Question: I have created this trigger to update the amount of the Invoices. This is the payment table that holds the trigger.
'''
CREATE TABLE 'ci_payments' (
'payment_id' bigint(10) NOT NULL AUTO_INCREMENT,
'customer_id' bigint(10) NOT NULL,
'payment_method' varchar(15) NOT NULL,
'receipt_number' varchar(50) NOT NULL,
'cheque_number' varchar(50) NOT NULL,
'amount' decimal(18,2) NOT NULL,
'payment_on' datetime NOT NULL,
'payment_note' mediumtext NOT NULL,
'current_date' timestamp NOT NULL DEFAULT CURRENT_TIMESTAMP,
PRIMARY KEY ('payment_id'), KEY 'invoice_id' ('customer_id')
) ENGINE=MyISAM AUTO_INCREMENT=3 DEFAULT CHARSET=utf8
'''
This is the Inovice Table and Data:

For example take the 'Customer ID: 8' who has two invoices that has paid_amount '0.00' ;
I am trying to update the amount of Invoice through trigger on payment table.
Let say Customer paid '400.00' so i want to update first invoice as 'paid' and second as 'partial' with the 'paid_amount';
This is the trigger i have created
'''
DELIMITER $$
CREATE TRIGGER uni_payment_updater AFTER INSERT ON ci_payments FOR EACH ROW BEGIN
DECLARE done INT DEFAULT FALSE;
DECLARE amt_diff, t_amount DECIMAL(9,2);
DECLARE inv_id INTEGER;
DECLARE cur CURSOR FOR select total_amount, invoice_id from ci_invoices where customer_id = new.customer_id and (status = "unpaid" or status = "partial") order by invoice_id asc;
DECLARE CONTINUE HANDLER FOR NOT FOUND SET done = TRUE;
SET @uni_paid_amount := NEW.amount;
OPEN cur;
ins_loop: LOOP
FETCH cur INTO t_amount, inv_id;
IF done THEN
LEAVE ins_loop;
END IF;
SET amt_diff = NEW.amount - t_total;
IF amt_diff > 0.00 THEN
UPDATE ci_invoices set paid_amount = amt_diff where invoice_id = inv_id;
END IF;
END LOOP;
CLOSE cur;
END;
$$
DELIMITER ;
'''
But i am getting this error
'Unknown column 'uni_paid_amount' in 'field list''
Anyone please help to correct where and what i am doing wrong?
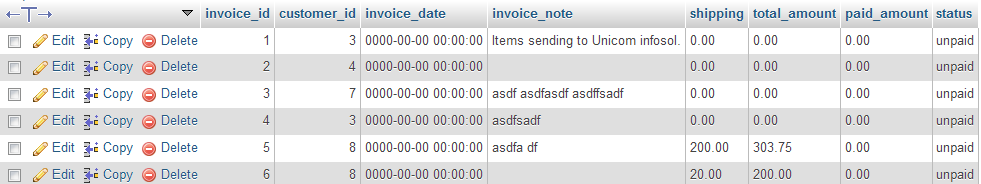
Answer: Fixed query:
'''
set @paid = 200;
update invoice i
set
i.paid_amount = if(@paid <= total_amount, @paid, total_amount),
i.status = case when paid_amount = 0 then 'unpaid' when total_amount = paid_amount then 'paid' when paid_amount > 0 and paid_amount < total_amount then 'partial' else 'wtf' end,
i.id = if(@paid := if(@paid <= total_amount, 0, @paid - total_amount), i.id, i.id)
where i.customer_id = 16
order by id /*or whatever columns determines the order of the invoices*/
;
'''
Tried it with following and it works now:
'''
mysql> drop table if exists invoice;
Query OK, 0 rows affected (0.00 sec)
mysql> create table invoice (
-> id int auto_increment primary key,
-> customer_id int,
-> total_amount decimal(10,2),
-> paid_amount decimal(10,2) default 0,
-> status varchar(50) default 'unpaid'
-> );
Query OK, 0 rows affected (0.06 sec)
mysql>
mysql> insert into invoice (customer_id, total_amount) values
-> (3, 0),
-> (8, 303.75),
-> (8, 200.00),
-> (16, 303.75),
-> (16, 200.00);
Query OK, 5 rows affected (0.00 sec)
Records: 5 Duplicates: 0 Warnings: 0
mysql>
mysql> select * from invoice;
+----+-------------+--------------+-------------+--------+
| id | customer_id | total_amount | paid_amount | status |
+----+-------------+--------------+-------------+--------+
| 1 | 3 | 0.00 | 0.00 | unpaid |
| 2 | 8 | 303.75 | 0.00 | unpaid |
| 3 | 8 | 200.00 | 0.00 | unpaid |
| 4 | 16 | 303.75 | 0.00 | unpaid |
| 5 | 16 | 200.00 | 0.00 | unpaid |
+----+-------------+--------------+-------------+--------+
5 rows in set (0.01 sec)
mysql>
mysql>
mysql> set @paid = 400;
Query OK, 0 rows affected (0.00 sec)
mysql> update invoice i
-> set
-> i.paid_amount = if(@paid <= total_amount, @paid, total_amount),
-> i.status = case when paid_amount = 0 then 'unpaid' when total_amount = paid_amount then 'paid' when paid_amount > 0 and paid_amount < total_amount then 'partial' else 'wtf' end,
-> i.id = if(@paid := if(@paid <= total_amount, 0, @paid - total_amount), i.id, i.id)
-> where i.customer_id = 8
-> order by id /*or whatever columns determines the order of the invoices*/
-> ;
Query OK, 2 rows affected (0.00 sec)
Rows matched: 2 Changed: 2 Warnings: 0
mysql>
mysql> select * from invoice;
+----+-------------+--------------+-------------+---------+
| id | customer_id | total_amount | paid_amount | status |
+----+-------------+--------------+-------------+---------+
| 1 | 3 | 0.00 | 0.00 | unpaid |
| 2 | 8 | 303.75 | 303.75 | paid |
| 3 | 8 | 200.00 | 96.25 | partial |
| 4 | 16 | 303.75 | 0.00 | unpaid |
| 5 | 16 | 200.00 | 0.00 | unpaid |
+----+-------------+--------------+-------------+---------+
5 rows in set (0.00 sec)
mysql>
mysql> set @paid = 200;
Query OK, 0 rows affected (0.00 sec)
mysql> update invoice i
-> set
-> i.paid_amount = if(@paid <= total_amount, @paid, total_amount),
-> i.status = case when paid_amount = 0 then 'unpaid' when total_amount = paid_amount then 'paid' when paid_amount > 0 and paid_amount < total_amount then 'partial' else 'wtf' end,
-> i.id = if(@paid := if(@paid <= total_amount, 0, @paid - total_amount), i.id, i.id)
-> where i.customer_id = 16
-> order by id /*or whatever columns determines the order of the invoices*/
-> ;
Query OK, 1 row affected (0.00 sec)
Rows matched: 2 Changed: 1 Warnings: 0
mysql>
mysql> select * from invoice;
+----+-------------+--------------+-------------+---------+
| id | customer_id | total_amount | paid_amount | status |
+----+-------------+--------------+-------------+---------+
| 1 | 3 | 0.00 | 0.00 | unpaid |
| 2 | 8 | 303.75 | 303.75 | paid |
| 3 | 8 | 200.00 | 96.25 | partial |
| 4 | 16 | 303.75 | 200.00 | partial |
| 5 | 16 | 200.00 | 0.00 | unpaid |
+----+-------------+--------------+-------------+---------+
5 rows in set (0.00 sec)
'''
You don't need a trigger at all, let alone a cursor (I always try to avoid those at all costs). You know the customer_id you just inserted into your payment table. Then fire this update statement after insert.
'''
/*table serving as example*/
drop table if exists invoice;
create table invoice (
id int auto_increment primary key,
customer_id int,
total_amount decimal(10,2),
paid_amount decimal(10,2) default 0,
status varchar(50) default 'unpaid'
);
/*sample data*/
insert into invoice (customer_id, total_amount) values
(3, 0),
(8, 303.75),
(8, 200.00);
select * from invoice;
+----+-------------+--------------+-------------+--------+
| id | customer_id | total_amount | paid_amount | status |
+----+-------------+--------------+-------------+--------+
| 1 | 3 | 0.00 | 0.00 | unpaid |
| 2 | 8 | 303.75 | 0.00 | unpaid |
| 3 | 8 | 200.00 | 0.00 | unpaid |
+----+-------------+--------------+-------------+--------+
set @paid = 400;
update invoice i
set
i.paid_amount = if(@paid - total_amount >= 0, total_amount, total_amount - @paid),
i.status = if(@paid - total_amount >= 0, 'paid', 'partial'),
i.id = if(@paid := @paid - total_amount, i.id, i.id)
where i.customer_id = 8
order by id /*or whatever columns determines the order of the invoices*/
;
select * from invoice;
+----+-------------+--------------+-------------+---------+
| id | customer_id | total_amount | paid_amount | status |
+----+-------------+--------------+-------------+---------+
| 1 | 3 | 0.00 | 0.00 | unpaid |
| 2 | 8 | 303.75 | 303.75 | paid |
| 3 | 8 | 200.00 | 103.75 | partial |
+----+-------------+--------------+-------------+---------+
'''
If you insist on using a trigger, here's the same example with a trigger:
'''
drop table if exists invoice;
create table invoice (
id int auto_increment primary key,
customer_id int,
total_amount decimal(10,2),
paid_amount decimal(10,2) default 0,
status varchar(50) default 'unpaid'
);
insert into invoice (customer_id, total_amount) values
(3, 0),
(8, 303.75),
(8, 200.00);
drop table if exists payment;
create table payment (
id int auto_increment primary key,
customer_id int,
amount decimal(10,2)
);
delimiter $$
create trigger pay after insert on payment for each row
begin
set @paid = new.amount;
update invoice i
set
i.paid_amount = if(@paid - total_amount >= 0, total_amount, total_amount - @paid),
i.status = if(@paid - total_amount >= 0, 'paid', 'partial'),
i.id = if(@paid := @paid - total_amount, i.id, i.id)
where i.customer_id = new.customer_id
order by id;
end $$
delimiter ;
select * from invoice;
+----+-------------+--------------+-------------+--------+
| id | customer_id | total_amount | paid_amount | status |
+----+-------------+--------------+-------------+--------+
| 1 | 3 | 0.00 | 0.00 | unpaid |
| 2 | 8 | 303.75 | 0.00 | unpaid |
| 3 | 8 | 200.00 | 0.00 | unpaid |
+----+-------------+--------------+-------------+--------+
insert into payment (customer_id, amount) values (8, 400);
select * from invoice;
+----+-------------+--------------+-------------+---------+
| id | customer_id | total_amount | paid_amount | status |
+----+-------------+--------------+-------------+---------+
| 1 | 3 | 0.00 | 0.00 | unpaid |
| 2 | 8 | 303.75 | 303.75 | paid |
| 3 | 8 | 200.00 | 103.75 | partial |
+----+-------------+--------------+-------------+---------+
'''
Keep in mind though, that application logic is easier to handle and maintain in application code, rather than in database triggers.